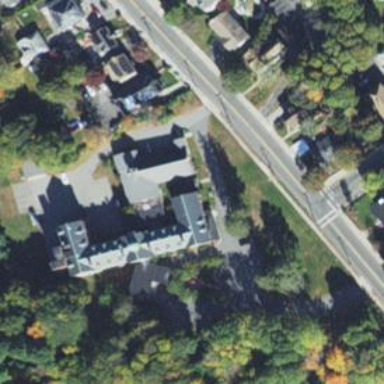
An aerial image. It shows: Nursing home.